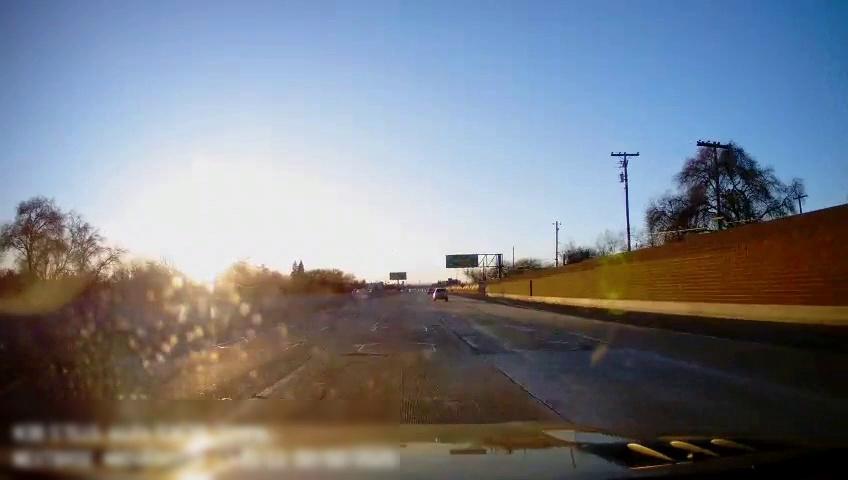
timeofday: Day
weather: Sunny
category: Drivable Space
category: Vehicles | SUV
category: Lanes | Current Lane
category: Lanes | Current Lane
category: Lanes | Alternate Lane
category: Lanes | Alternate Lane
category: Traffic | Signs